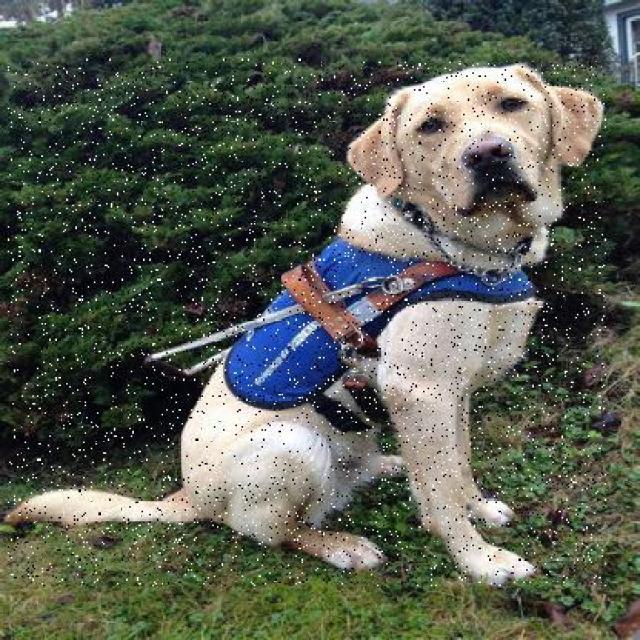
Healthy canine skin — no visible lesions, inflammation, or abnormalities. The skin and coat appear normal.